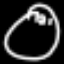
Label: clock